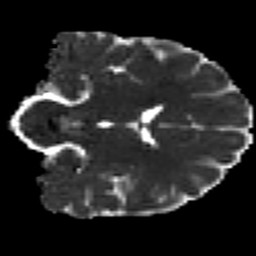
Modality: MD
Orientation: coronal
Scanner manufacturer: siemens
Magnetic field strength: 3 T
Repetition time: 7.8 s
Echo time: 0.09 s